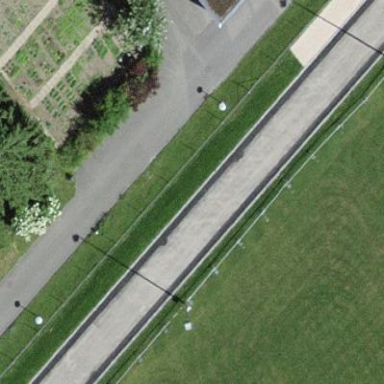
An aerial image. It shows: Athletics track located on leisure land.